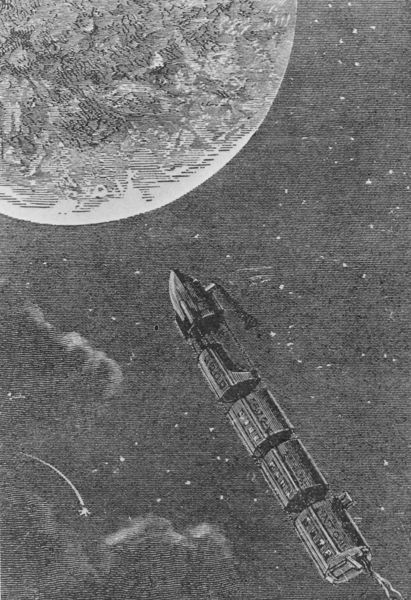
Titel: Raketen-Züge zum Mond.
Institution: Verne
Schlagwörter: dunkel, himmel, weiß, wolken, fenster, grau, nacht, raum, schwarz, zeichnung, haus, wolke, erde, rauch, fliegen, schiff, papier, modern, zug, grafik, dampf, mond, stern, traum, druck, gestirne, sterne, stich, auguste, illustration, schwarzweiß, reise, märchen, eisenbahn, lok, lokomotive, wagons, fantasie, universum, planet, weltall, utopie, all, komet, sternschnuppe, rakete, krater, mand, dore, zukunft, gestirn, raumschiff, weltraum, raumfahrt, astronaut, mann im mond, mondfahrt, jules verne, mondkrater, plearden, jule, rakte